Aerial crown-view tile of a tropical tree (Barro Colorado Island, Panama), acquired 20250124:
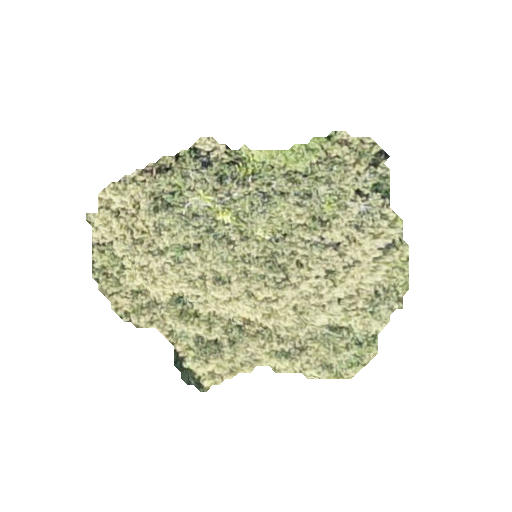
Species: Luehea seemannii
GBIF accepted scientific name: Luehea seemannii
Crown area: 92.255 m²